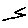
Label: zigzag